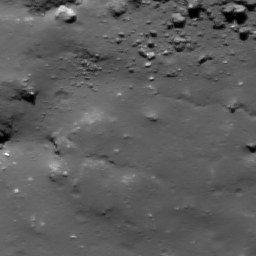
Host type: background_regolith
Lunar coordinates: latitude nan, longitude nan